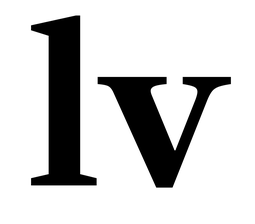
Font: LibreCaslonText_Bold